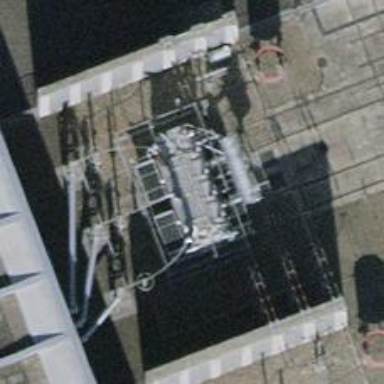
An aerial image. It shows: Transformer.